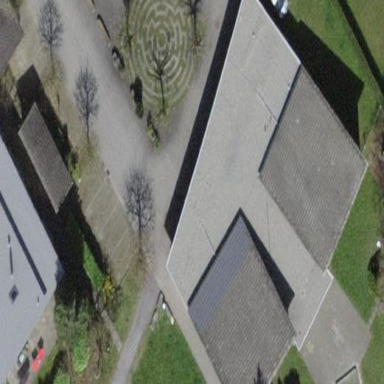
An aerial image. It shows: Kindergarten building.